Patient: sex F, age 72
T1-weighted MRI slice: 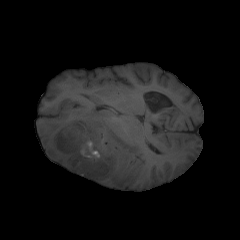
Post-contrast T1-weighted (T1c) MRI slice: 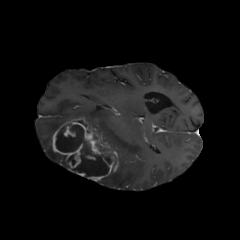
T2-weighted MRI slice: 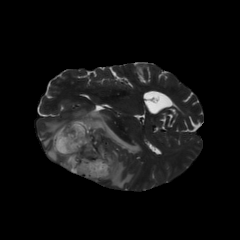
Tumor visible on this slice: yes
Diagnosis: Glioblastoma, IDH-wildtype
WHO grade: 4